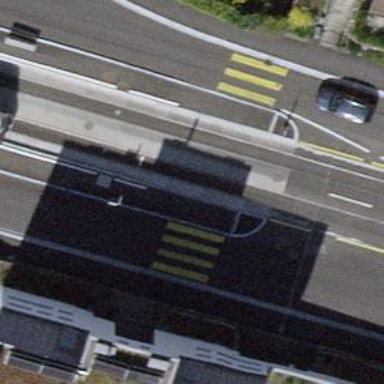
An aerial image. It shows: Footway with asphalt surface and crossing.